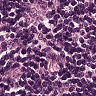
Metastatic tissue present: no